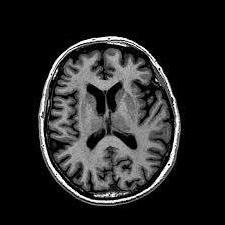
Label: notumor